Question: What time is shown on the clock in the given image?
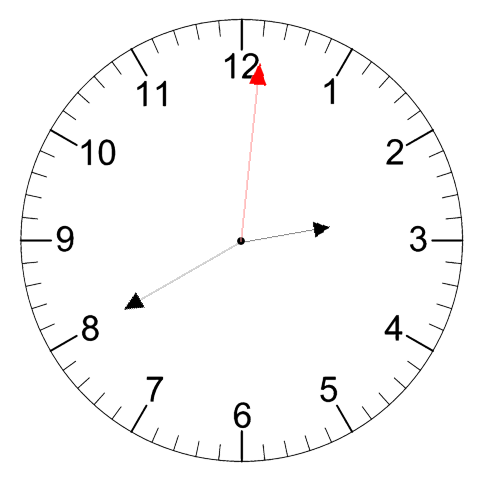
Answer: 02:40:01